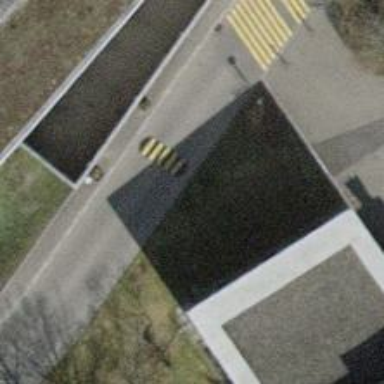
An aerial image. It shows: Bump for traffic calming.